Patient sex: F
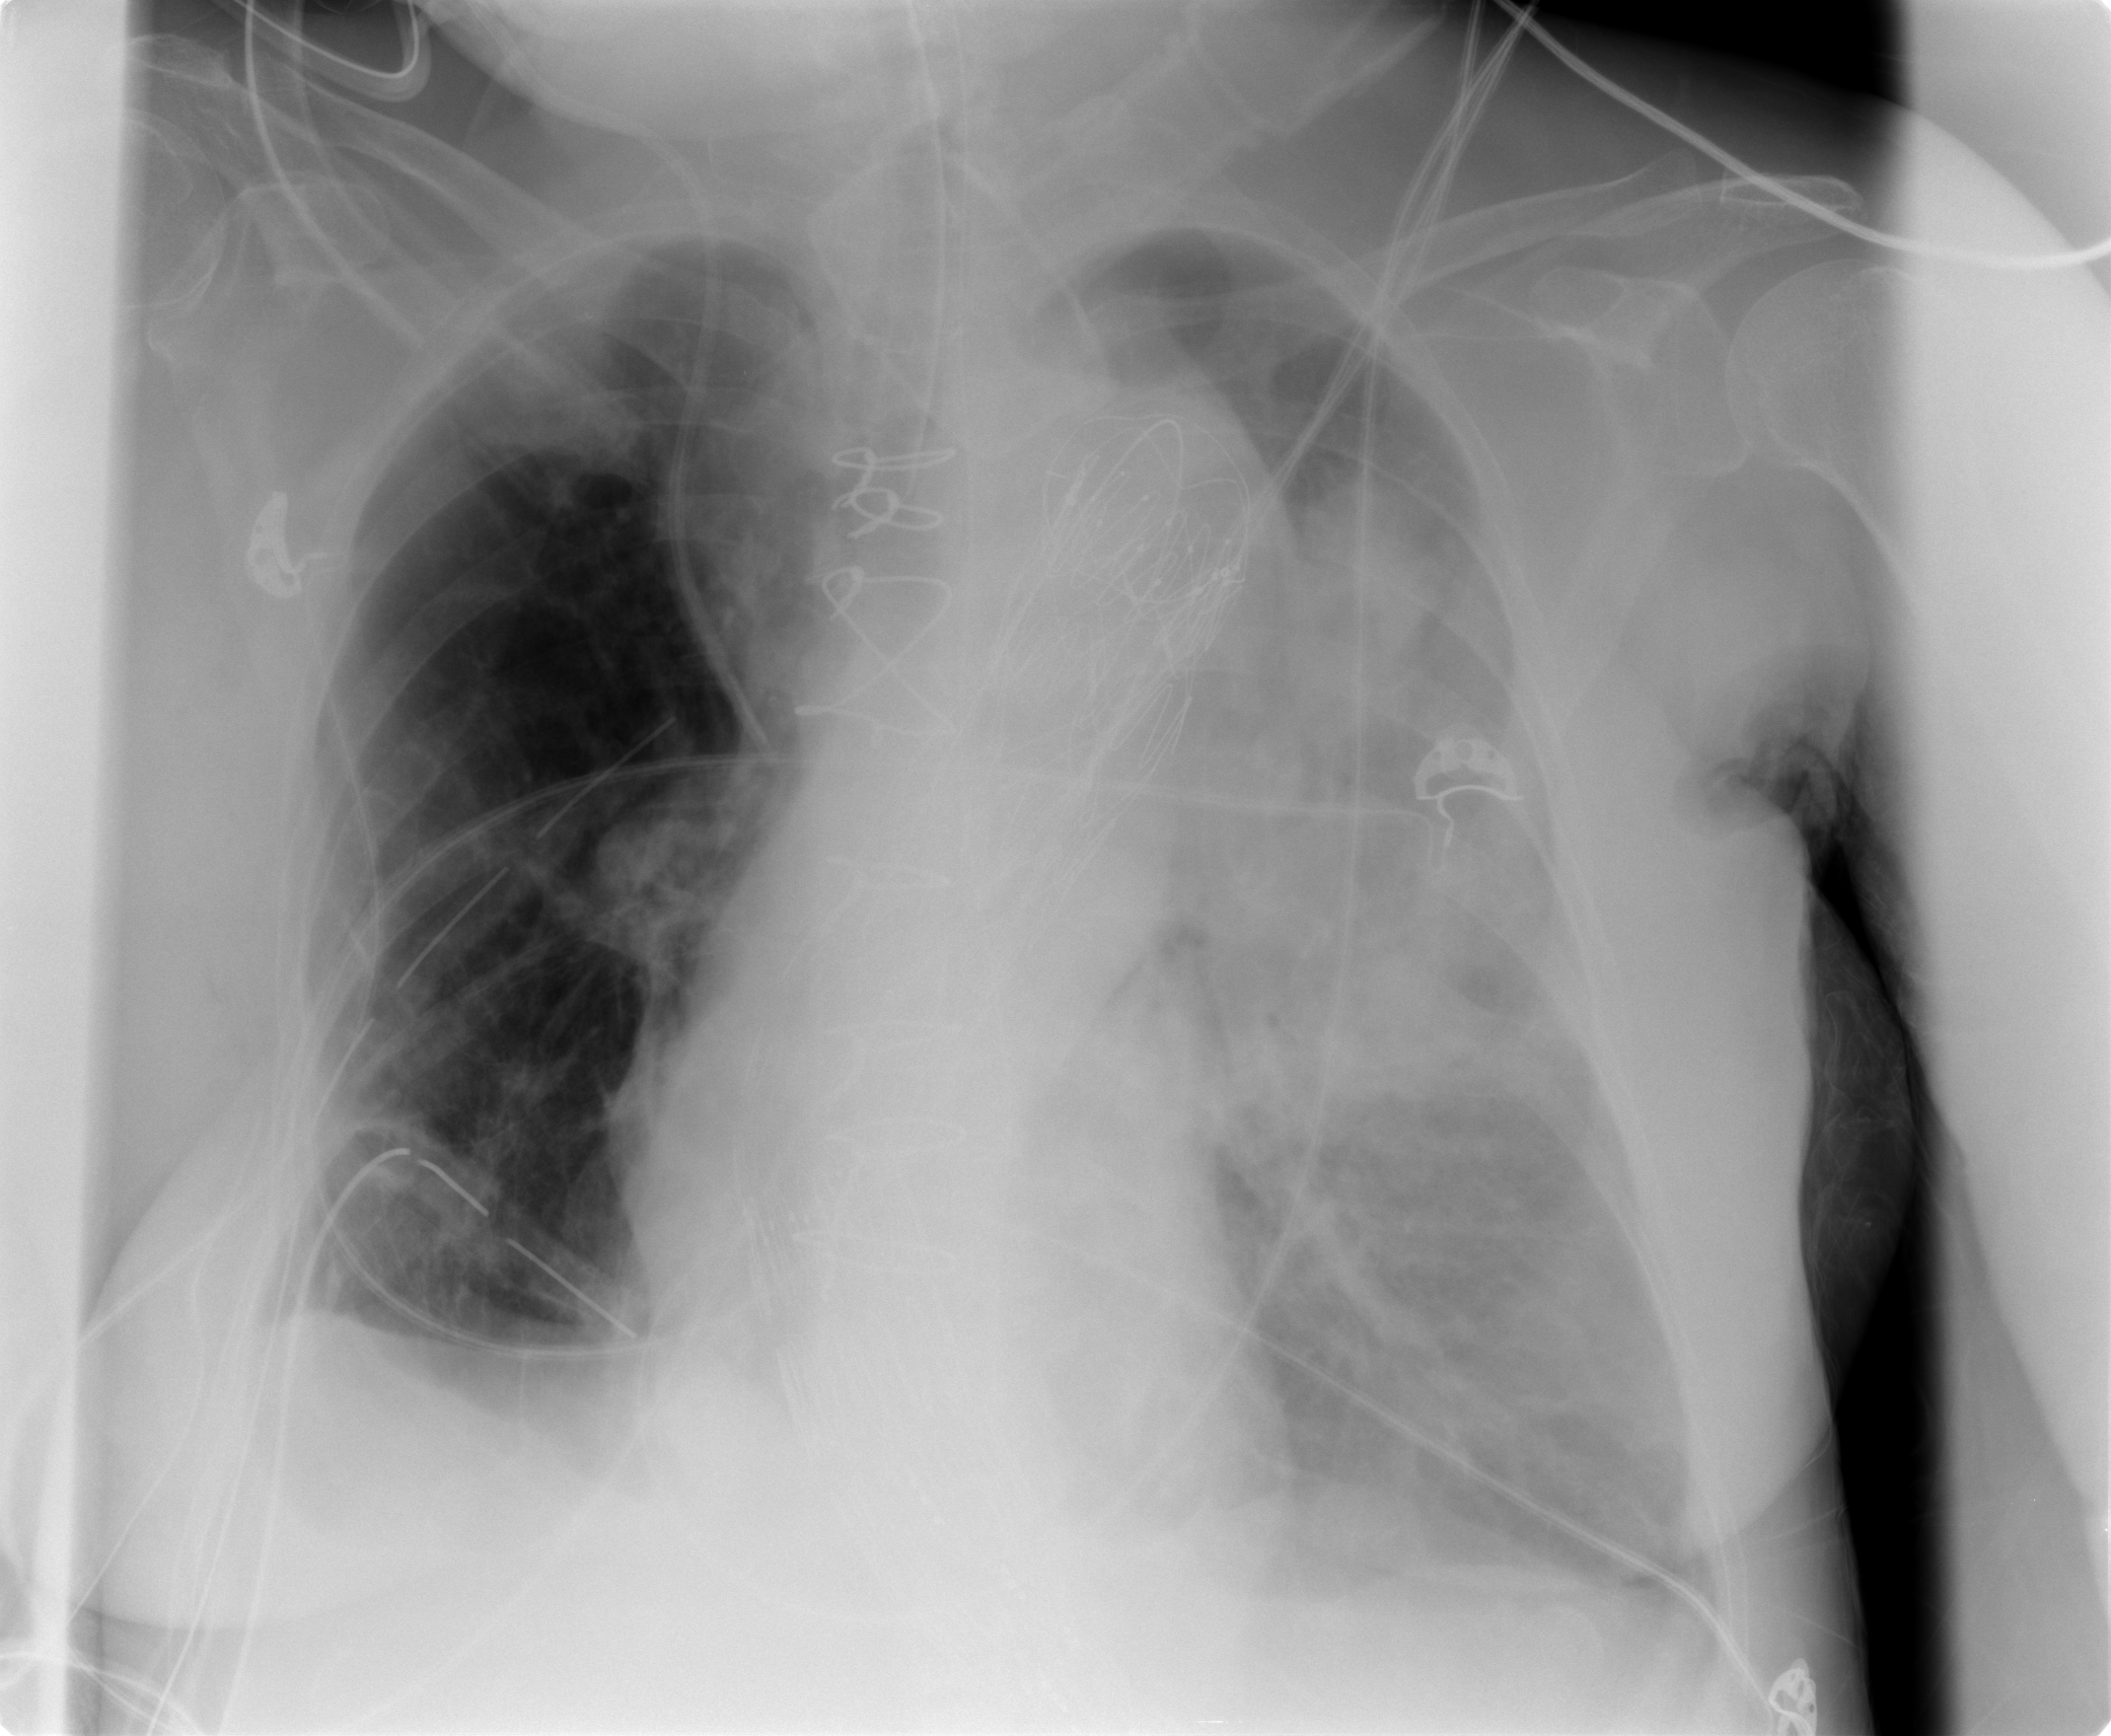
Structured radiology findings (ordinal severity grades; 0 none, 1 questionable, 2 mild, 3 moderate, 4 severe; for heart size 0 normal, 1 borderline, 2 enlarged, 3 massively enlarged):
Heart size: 0
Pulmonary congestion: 0
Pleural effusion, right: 0
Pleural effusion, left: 2
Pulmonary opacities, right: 1
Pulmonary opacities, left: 2
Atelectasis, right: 2
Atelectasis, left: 3